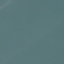
Land use / land cover: SeaLake